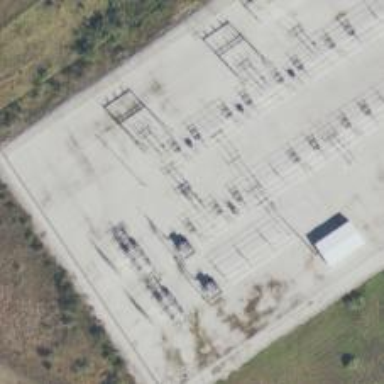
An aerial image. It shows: Switch for power supply.